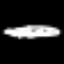
Label: leaf